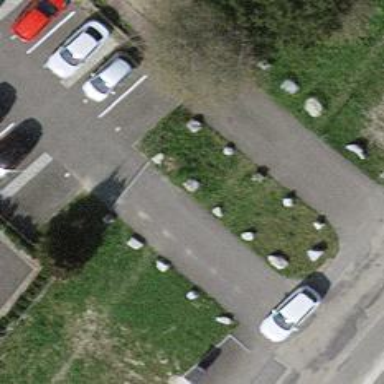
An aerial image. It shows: Block barrier.